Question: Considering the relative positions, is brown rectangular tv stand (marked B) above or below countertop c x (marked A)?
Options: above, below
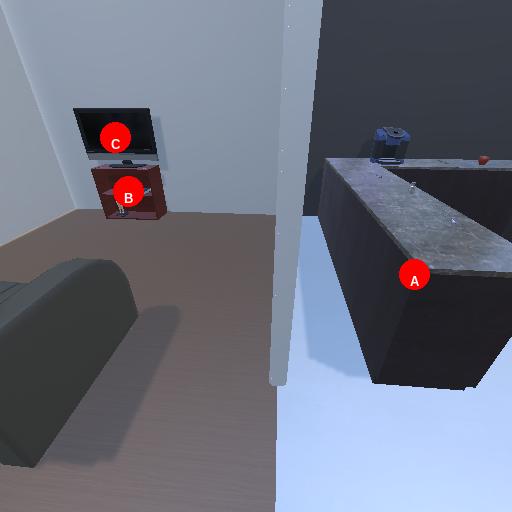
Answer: above